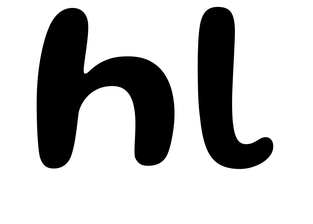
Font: Gluten_Medium